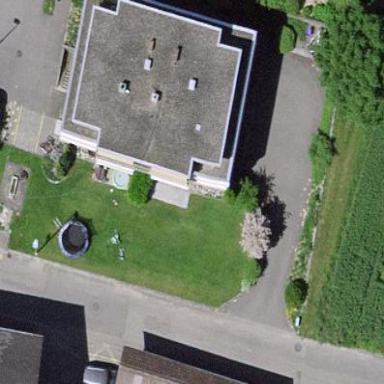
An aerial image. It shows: Apartment building with flat roof.